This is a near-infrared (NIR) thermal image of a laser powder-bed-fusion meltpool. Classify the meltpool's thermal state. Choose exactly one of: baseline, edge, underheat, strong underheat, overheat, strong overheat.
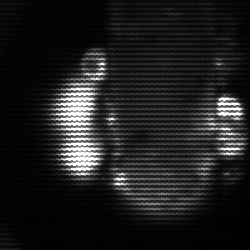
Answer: strong underheat